Question: I have a simple project that was started from a Master/Detail template for iOS7.
I'd like to layout the detail view controller just like iOS settings. Do folks recommend using a table for that or just laying out the controls one by one?
Here is a screenshot of the effect I am looking for:

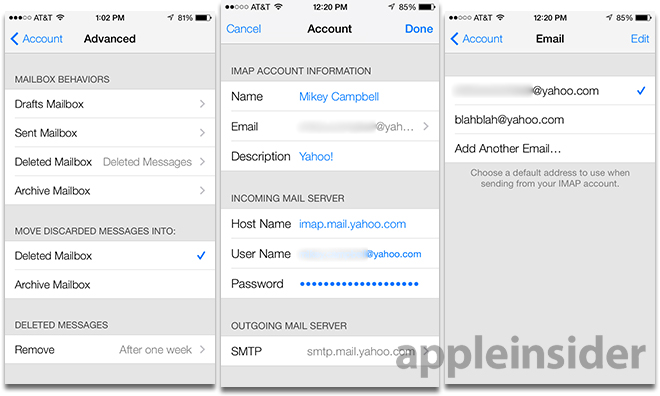
Answer: This is probably a matter of taste/opinion but I prefer tables for this kind of thing for these reasons:
1. You get all the nice features of tables right out of the box (efficient scrolling, cell reuse and delegate methods to handle where to push new view controllers on to the stack, etc...).
2. Flexible data model backed cell data. Your table view needs to be backed by some "settings" model object collection, obviously. That collection can be modified to include or exclude settings programmatically. Combine this with custom cells and you're off and rolling. This is really nice if your UI needs to change on the fly.
3. Code Reuse. If you have another set of "settings" you can use this data-backed table view approach and change only your data model. Doing this manually means you have a new view controller for every settings view. In your example picture, I'd bet my lunch that the 3 view controllers you see in that image are the same type of object.
4. The table's delegate methods are really helpful when segueing or pushing to new view controllers. Imagine having 10 settings that all took you to separate view controllers. You'd have to manually hook those transitions one by one, yuck.
Of course if you only have 1-2 settings that will never change, perhaps manual is the way to go. For my money, though, tables make sense because things like this seem to change.